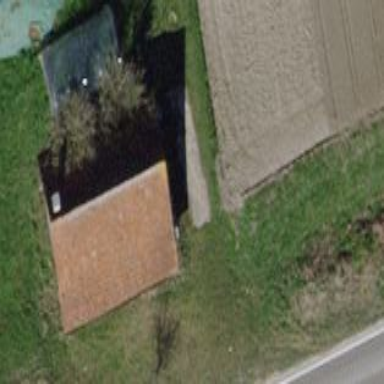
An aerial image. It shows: Farm auxiliary building.